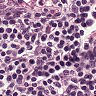
Metastatic tissue present: no